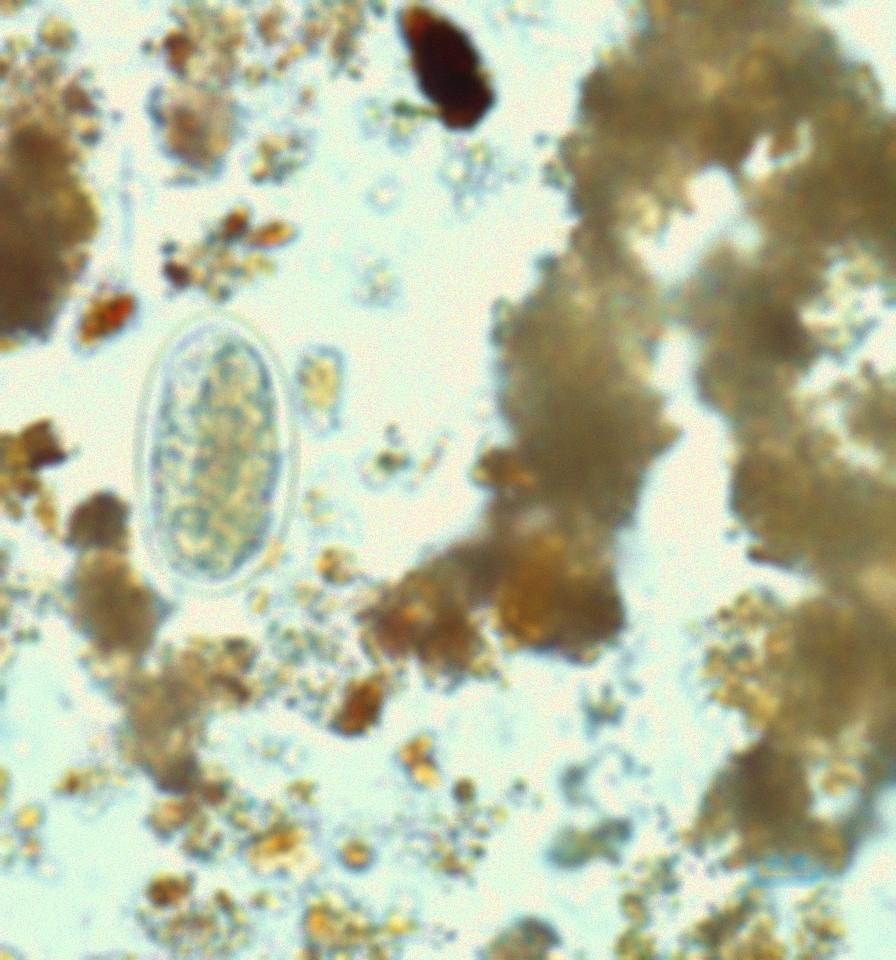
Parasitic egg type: Hookworm egg